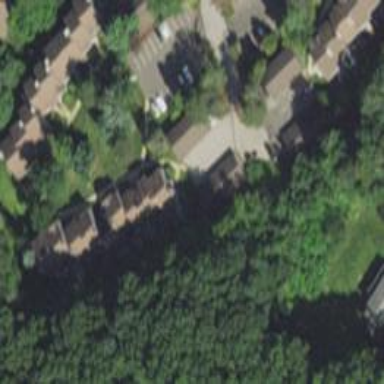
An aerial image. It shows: Residential driveway made of asphalt.